Question: when I tested my App in instruments for memory leak I found nothing(running using simulator).But When I run it in a mobile and then checked, there are many leaks in UIKit objects. This happening in every view.In simulator no such leaks are showing.
Below is the screenshot of the instrument where some leakage happened.

When I moved to secondViewController from HomeView, no leaks found.If again coming back to home,these many leaks are found. So, is it mean that, I have to release/nil all the UI objects which I used in that secondView. For your information, below are the UI objects I used in secondView.
'''
1.Two Background UIImageView
2.One TitleBar UIImageView
3.3 UIButtons(Back,left and right button for iCarousel)
4.One iCarousel view
5.UIPageController(For this I have used a third Party code SMPageControl)
6.One title label.
'''
Mine is Non-ARC code.
Did anyone faced this problem before.How can I overcome this problem,since I have this problem in every View in my App.Because of this, my App getting memory waring frequently and crashing often.
Thank you.
Below is the my implementation file of that View.
EDIT1 :
'''
@implementation CatalogueViewController
@synthesize deptCarousel = _deptCarousel;
@synthesize carouselItems = _carouselItems;
@synthesize categorymAr = _categorymAr;
@synthesize spacePageControl = _spacePageControl;
@synthesize wrap;
- (void)dealloc {
_deptCarousel = nil;
[_categorymAr release];
_categorymAr = nil;
_deptCarousel.delegate = nil;
_deptCarousel.dataSource = nil;
[_deptCarousel release];
[_carouselItems release];
[viewGesture release];
viewGesture = nil;
[_spacePageControl release];
_spacePageControl = nil;
imgViewBG = nil;
imgViewBG2 = nil;
btnPrev = nil;
btnNext = nil;
// [self releaseObjects];
[super dealloc];
}
- ( IBAction) btnBackClicked {
[self.navigationController popViewControllerAnimated:YES];
}
- (id)initWithNibName:(NSString *)nibNameOrNil bundle:(NSBundle *)nibBundleOrNil
{
self = [super initWithNibName:nibNameOrNil bundle:nibBundleOrNil];
if (self) {
// Custom initialization
}
return self;
}
- (void)didReceiveMemoryWarning
{
// Releases the view if it doesn't have a superview.
[super didReceiveMemoryWarning];
// Release any cached data, images, etc that aren't in use.
}
#pragma mark - View lifecycle
- (void)viewDidLoad
{
[super viewDidLoad];
self.title = NSLocalizedString(@"catalogue", @"Catalogue");
// Do any additional setup after loading the view from its nib.
_deptCarousel.type = iCarouselTypeLinear;
_deptCarousel.scrollSpeed = 0.3f;
_deptCarousel.bounceDistance = 0.1f;
_deptCarousel.scrollToItemBoundary = YES;
_deptCarousel.stopAtItemBoundary = YES;
[_deptCarousel setScrollEnabled:NO];
UISwipeGestureRecognizer *swipeLeft = [[UISwipeGestureRecognizer alloc] initWithTarget:self action:@selector(swipeNext:)];
swipeLeft.direction = UISwipeGestureRecognizerDirectionLeft;
[viewGesture addGestureRecognizer:swipeLeft];
[swipeLeft release];
UISwipeGestureRecognizer *swipeRight = [[UISwipeGestureRecognizer alloc] initWithTarget:self action:@selector(swipePrev:)];
swipeRight.direction = UISwipeGestureRecognizerDirectionRight;
[viewGesture addGestureRecognizer:swipeRight];
[swipeRight release];
UITapGestureRecognizer *singleTap = [[UITapGestureRecognizer alloc] initWithTarget:self action:@selector(handleSingleTap:)];
[viewGesture addGestureRecognizer:singleTap];
[singleTap release];
_carouselItems = [[NSMutableArray alloc] initWithCapacity:1];
_categorymAr = [[NSMutableArray alloc] initWithCapacity:1];
[self addCatalogues];
_spacePageControl.numberOfPages = [_categorymAr count];
[_spacePageControl setPageIndicatorImage:[UIImage imageNamed:IS_IPAD?@"Marker1.fw.png" : @"Markeri.png"]];
[_spacePageControl setCurrentPageIndicatorImage:[UIImage imageNamed:IS_IPAD?@"Marker-Highlight.png" : @"Marker-Highlight_i.png"]];
[_spacePageControl addTarget:self action:@selector(spacePageControl:) forControlEvents:UIControlEventValueChanged];
}
- (void)spacePageControl:(SMPageControl *)sender{
[_deptCarousel scrollToItemAtIndex:sender.currentPage animated:YES];
}
- ( void ) addCatalogues {
[_categorymAr addObjectsFromArray:[[DBModel database] categoryList]];
for (int i = 0; i < [_categorymAr count]; i++) {
[_carouselItems addObject:[NSNumber numberWithInt:i]];
}
[_deptCarousel reloadData];
}
- (void)viewDidUnload{
[super viewDidUnload];
// Release any retained subviews of the main view.
// e.g. self.myOutlet = nil;
}
- (void)viewWillAppear:(BOOL)animated
{
[self phoneType];
[super viewWillAppear:animated];
if (IS_IPAD) {
UIInterfaceOrientation statusBarOrientation = [[UIApplication sharedApplication] statusBarOrientation];
[self handleOrientation:statusBarOrientation];
}
}
- (void)viewDidAppear:(BOOL)animated
{
[super viewDidAppear:animated];
}
- ( void ) phoneType{
if(!IS_IPAD){
if(IS_IPHONE5){
imgViewBG.image = [UIImage imageNamed:@"Background5_5.jpg"];
imgViewBG.center = CGPointMake(162,265);
imgViewBG2.image = [UIImage imageNamed:@"Background11_5.png"];
_spacePageControl.center = CGPointMake(160, 478);
_deptCarousel.center = CGPointMake(160, 355);
viewGesture.center = CGPointMake(160, 355);
btnPrev.center = CGPointMake(25, 355);
btnNext.center = CGPointMake(295, 355);
}
else{
imgViewBG.image = [UIImage imageNamed:@"Background5.jpg"];
imgViewBG2.image = [UIImage imageNamed:@"Background9.png"];
}
}
}
-(void)textFieldDidBeginEditing:(UITextField *)textField{
textFieldSearch.placeholder = @"";
UIButton *clearButton = [[UIButton alloc] initWithFrame:CGRectMake(0, 0, 20, 20)];
[clearButton setImage:[UIImage imageNamed:IS_IPAD?@"Btn_X_Large.fw.png":@"Btn_X.fw.png"] forState:UIControlStateNormal];
[clearButton addTarget:self action:@selector(btnClearTextField) forControlEvents:UIControlEventTouchUpInside];
[textFieldSearch setRightViewMode:UITextFieldViewModeAlways];
[textFieldSearch setRightView:clearButton];
[clearButton release];
}
-(void)textFieldDidEndEditing:(UITextField *)textField{
[textFieldSearch setRightView:nil];
if ([textFieldSearch.text isEqualToString:@""]) {
textFieldSearch.placeholder = NSLocalizedString(@"hud_search_for_a_product_here",@"");
}
}
-(IBAction)btnClearTextField{
textFieldSearch.text = @"";
}
- (NSUInteger)supportedInterfaceOrientations
{
return UIInterfaceOrientationMaskAll;
}
- (BOOL)shouldAutorotateToInterfaceOrientation:(UIInterfaceOrientation)interfaceOrientation
{
if (IS_IPAD) {
return YES;
} else {
return (interfaceOrientation == UIInterfaceOrientationPortrait || interfaceOrientation == UIInterfaceOrientationPortraitUpsideDown);
}
}
- (void)willRotateToInterfaceOrientation:(UIInterfaceOrientation )toInterfaceOrientation duration:(NSTimeInterval)duration{
if (IS_IPAD) {
[self handleOrientation:toInterfaceOrientation];
}
}
- ( void ) handleOrientation:(UIInterfaceOrientation )toInterfaceOrientation {
if (toInterfaceOrientation == UIInterfaceOrientationPortrait || toInterfaceOrientation == UIInterfaceOrientationPortraitUpsideDown) {
imgViewBG.image = [UIImage imageNamed:@"Background_Catalogue_P.jpg"];
imgViewBG2.image = [UIImage imageNamed:@"Background_Overlay_P.fw.png"];
btnPrev.center = CGPointMake(90, 640);
btnNext.center = CGPointMake(677, 640);
textFieldSearch.frame = CGRectMake(187, 54, 418, 25);
_deptCarousel.frame = CGRectMake(235, 250, 300, 800);
_spacePageControl.center = CGPointMake(385, 920);
viewGesture.center = CGPointMake(385, 658);
}else {
imgViewBG.image = [UIImage imageNamed:@"Background_Catalogue_L.jpg"];
imgViewBG2.image = [UIImage imageNamed:@"Background_Overlay_L.fw.png"];
btnPrev.center = CGPointMake(54, 385);
btnNext.center = CGPointMake(640, 385);
textFieldSearch.frame = CGRectMake(240, 55, 567, 25);
_deptCarousel.frame = CGRectMake(50, 250, 600, 300);
_spacePageControl.center = CGPointMake(346, 660);
viewGesture.center = CGPointMake(347, 405);
}
}
- ( IBAction )btnDepartmentClicked:(id)sender {
int btnTag = [sender tag];
ProductCategoriesViewController *productView = [[ProductCategoriesViewController alloc] initWithNibName:@"ProductCategoriesView" bundle:nil];
if ( btnTag == 0 ) {
[productView setStrTitle:NSLocalizedString(@"women", @"Women")];
}else if ( btnTag == 1 ) {
[productView setStrTitle:NSLocalizedString(@"men", @"Men")];
} else {
[productView setStrTitle:NSLocalizedString(@"sports", @"Sports")];
}
[self.navigationController pushViewController:productView animated:YES];
[productView release];
}
- ( BOOL ) textFieldShouldReturn:( UITextField * )textField {
[textField resignFirstResponder];
[Flurry logEvent:@"Product searched" withParameters:[NSDictionary dictionaryWithObjectsAndKeys:textField.text,@"1", nil]];
[self productSearch:textField.text isBar:NO isQR:NO];
return YES;
}
- ( void ) productSearch:( NSString * )_searchText isBar:( BOOL )_isBar isQR:( BOOL )_isQr {
if ([_searchText isEqualToString:@""]) {
return;
}
NSMutableArray *ProductList = [[NSMutableArray alloc] init];
[ProductList addObjectsFromArray:[[DBModel database] productSearch:_searchText isBar:_isBar isQR:_isQr]];
if ( [ProductList count] == 0 ) {
UIAlertView *alert = [[UIAlertView alloc] initWithTitle:NSLocalizedString(@"product", @"")
message:NSLocalizedString(@"cannot_find_product", @"")
delegate:nil
cancelButtonTitle:NSLocalizedString(@"ok", @"")
otherButtonTitles:nil];
[alert show];
[alert release];
} else {
GeneralProductListViewController *generalProductList = [[GeneralProductListViewController alloc] initWithNibName:IS_IPAD?@"GeneralProductListView~iPad": @"GeneralProductListView" bundle:nil];
[generalProductList setMArProducts:ProductList];
[self.navigationController pushViewController:generalProductList animated:YES];
[generalProductList release];
}
[ProductList release];
}
-(IBAction) spin:(id)sender {
if([sender tag]==0)
{
[_deptCarousel scrollToItemAtIndex:[self.deptCarousel currentItemIndex]+1 animated:YES];
// [_deptCarousel scrollByNumberOfItems:1 duration:2.0];
}
else{
[_deptCarousel scrollToItemAtIndex:[self.deptCarousel currentItemIndex]-1 animated:YES];
}
}
-(void)swipeNext:(UISwipeGestureRecognizer *)recognizer{
[_deptCarousel scrollToItemAtIndex:[self.deptCarousel currentItemIndex]+1 animated:YES];
}
-(void)swipePrev:(UISwipeGestureRecognizer *)recognizer{
[_deptCarousel scrollToItemAtIndex:[self.deptCarousel currentItemIndex]-1 animated:YES];
}
-(void) handleSingleTap:(UITapGestureRecognizer *)recognizer{
if ([_categorymAr count] > 0) {
ProductCategoriesViewController *prodCatView = [[ProductCategoriesViewController alloc] initWithNibName:IS_IPAD ?
@"ProductCategoriesView~iPad" : @"ProductCategoriesView" bundle:nil];
Category *categoryObj = [_categorymAr objectAtIndex:[self.deptCarousel currentItemIndex]];
[prodCatView setStrTitle:categoryObj.categoryName];
[prodCatView setCategoryId:categoryObj.categoryId];
[Flurry logEvent:@"Category List" withParameters:[NSDictionary dictionaryWithObjectsAndKeys:categoryObj.categoryName,[NSString stringWithFormat:@"%d",categoryObj.categoryId], nil]];
[self.navigationController pushViewController:prodCatView animated:YES];
[prodCatView release];
}
}
//-(void) touchesBegan:(NSSet *)touches withEvent:(UIEvent *)event{
// pageControl.currentPage = [self.deptCarousel currentItemIndex] ;
//}
#pragma mark
#pragma mark NavigationBarViewDelegate metho
- ( void ) navigationBackClicked {
[self.navigationController popViewControllerAnimated:YES];
}
#pragma mark -
#pragma mark iCarousel methods
- (NSUInteger)numberOfItemsInCarousel:(iCarousel *)carousel
{
return [_carouselItems count];
}
- (NSUInteger)numberOfVisibleItemsInCarousel:(iCarousel *)carousel
{
//limit the number of items views loaded concurrently (for performance reasons)
return NUMBER_OF_VISIBLE_ITEMS;
}
- (UIView *)carousel:(iCarousel *)carousel viewForItemAtIndex:(NSUInteger)index
{
Category *categoryObj = [_categorymAr objectAtIndex:index];
//create a numbered view
UIView *view = nil;
NSString *imagePath = [[APP_CACHES_DIR stringByAppendingPathComponent:@"catalogues"] stringByAppendingString:[NSString stringWithFormat:@"/%d.jpg", categoryObj.categoryId]];
if (![[NSFileManager defaultManager] fileExistsAtPath:imagePath]) {
view = [[[UIImageView alloc] initWithImage:[UIImage imageNamed:IS_IPAD?@"Gallery Placeholder.png":@"Gallery Placeholder.png"]] autorelease];
} else {
view = [[[UIImageView alloc] initWithImage:[UIImage imageWithContentsOfFile:[[APP_CACHES_DIR stringByAppendingPathComponent:@"catalogues"] stringByAppendingString:[NSString stringWithFormat:@"/%d.jpg", categoryObj.categoryId]]]] autorelease];
}
if (IS_IPAD) {
view.frame = CGRectMake(0, 0, 420, 420);
} else {
view.frame = CGRectMake(0, 0, 200, 200);
}
// UILabel *label = [[[UILabel alloc] initWithFrame:CGRectMake(view.bounds.origin.x, view.bounds.origin.y+view.bounds.size.height, view.bounds.size.width, 44)] autorelease];
// label.text = categoryObj.categoryName;
// label.textColor = [UIColor blackColor];
// label.backgroundColor = [UIColor clearColor];
// label.textAlignment = UITextAlignmentCenter;
// label.font = [UIFont fontWithName:@"Helvetica-Bold" size:IS_IPAD?26:14];
// [view addSubview:label];
return view;
}
- (NSUInteger)numberOfPlaceholdersInCarousel:(iCarousel *)carousel
{
//note: placeholder views are only displayed on some carousels if wrapping is disabled
return INCLUDE_PLACEHOLDERS? 2: 0;
}
- (UIView *)carousel:(iCarousel *)carousel placeholderViewAtIndex:(NSUInteger)index
{
//create a placeholder view
UIView *view = [[[UIImageView alloc] initWithImage:[UIImage imageNamed:@""]] autorelease];
UILabel *label = [[[UILabel alloc] initWithFrame:view.bounds] autorelease];
label.text = (index == 0)? @"[": @"]";
label.backgroundColor = [UIColor clearColor];
label.textAlignment = UITextAlignmentCenter;
label.font = [label.font fontWithSize:50];
_spacePageControl.currentPage = index;
// [view addSubview:label];
return view;
}
- (CGFloat)carouselItemWidth:(iCarousel *)carousel
{
//usually this should be slightly wider than the item views
return ITEM_SPACING;
}
- (CATransform3D)carousel:(iCarousel *)_carousel transformForItemView:(UIView *)view withOffset:(CGFloat)offset
{
//implement 'flip3D' style carousel
//set opacity based on distance from camera
view.alpha = 1.0 - fminf(fmaxf(offset, 0.0), 1.0);
//do 3d transform
CATransform3D transform = CATransform3DIdentity;
transform.m34 = _deptCarousel.perspective;
transform = CATransform3DRotate(transform, M_PI / 8.0, 0, 1.0, 0);
return CATransform3DTranslate(transform, 0.0, 0.0, offset * _deptCarousel.itemWidth);
}
- (BOOL)carouselShouldWrap:(iCarousel *)carousel
{
//wrap all carousels
// return NO;
return wrap;
}
- (void)carousel:(iCarousel *)carousel didSelectItemAtIndex:(NSInteger)index {
if (index == [self.deptCarousel currentItemIndex]) {
ProductCategoriesViewController *prodCatView = [[ProductCategoriesViewController alloc] initWithNibName:IS_IPAD ?
@"ProductCategoriesView~iPad" : @"ProductCategoriesView" bundle:nil];
Category *categoryObj = [_categorymAr objectAtIndex:index];
[prodCatView setStrTitle:categoryObj.categoryName];
[prodCatView setCategoryId:categoryObj.categoryId];
[Flurry logEvent:@"Category List" withParameters:[NSDictionary dictionaryWithObjectsAndKeys:categoryObj.categoryName,[NSString stringWithFormat:@"%d",categoryObj.categoryId], nil]];
[self.navigationController pushViewController:prodCatView animated:YES];
[prodCatView release];
}
}
-(void) carouselDidScroll:(iCarousel *)carousel{
// [_deptCarousel scrollToItemAtIndex:[self.deptCarousel currentItemIndex]+3 animated:YES];
// [_deptCarousel scrollByNumberOfItems:1 duration:1];
}
- (void)carouselCurrentItemIndexUpdated:(iCarousel *)carousel{
_spacePageControl.currentPage = [self.deptCarousel currentItemIndex];
}
- ( IBAction ) myCart {
if ( [[DBModel database] isShoppingListEmpty] ) {
UIAlertView *alert = [[UIAlertView alloc] initWithTitle:NSLocalizedString(@"at_shopping_cart", @"")
message:NSLocalizedString(@"amsg_shopping_cart_empty", @"")
delegate:nil cancelButtonTitle:NSLocalizedString(@"ok", @"") otherButtonTitles:nil];
[alert show];
[alert release];
return;
}
MyCartViewController *myCartView = [[MyCartViewController alloc] initWithNibName:IS_IPAD ? @"MyCartView~iPad" : @"MyCartView" bundle:nil];
[self.navigationController pushViewController:myCartView animated:YES];
[myCartView release];
}
'''
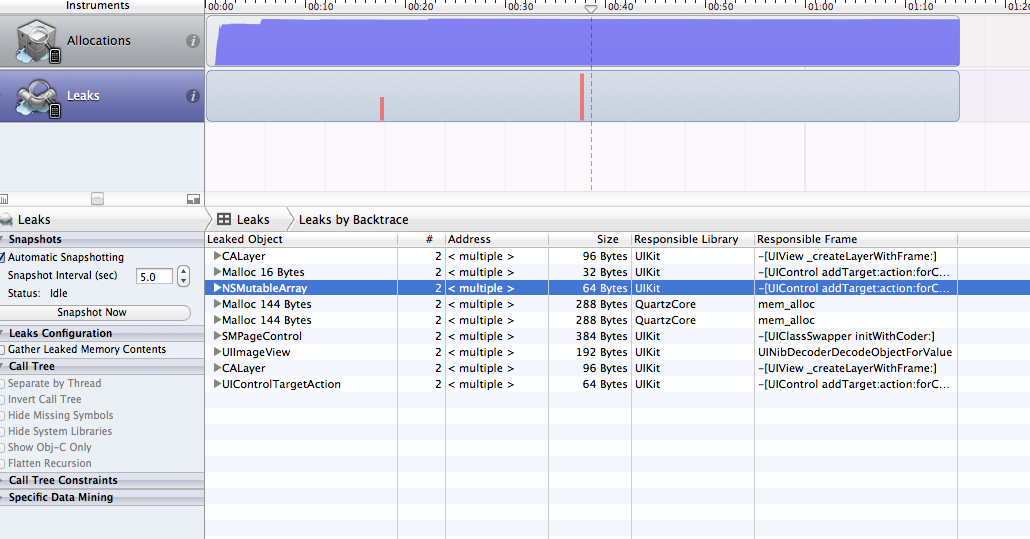
Answer: First:
you have a possible and visible leak, but I'm not sure if it is the same leak you have found in instruments:
These two lines are in your viewDidLoad method
'''
_carouselItems = [[NSMutableArray alloc] initWithCapacity:1];
_categorymAr = [[NSMutableArray alloc] initWithCapacity:1];
'''
But: 'viewDidLoad:' is called every time the view is loaded by it's controller. If the controller purges the view (for example after a memory warning), at the second viewDidLoad your '_carouselItems' and '_categorymAr' instance variables will lost the reference to the previously created NSMutableArray, causing a leak
So, change that lines and use the syntesized setters:
'''
self.carouselItems = [[[NSMutableArray alloc] initWithCapacity:1] autorelease];
self.categorymAr = [[[NSMutableArray alloc] initWithCapacity:1] autorelease];
'''
the syntesized setter is configured to release the previous object before assignin a new one.
However: it's possible that you have another leak.
If you can reproduce the leak simply (if I understand, the leak appears simply moving from a VC to another), you can use the "heapshot" function of instruments.
Assuming that your leak appears moving from the first VC to the second and coming back:
- - - - - -
the heapshot tool takes a "snapshot" of the living objects at the time you pushed the button and shows you only the difference.
If there are 2-3 new objects, you will see it in the list.
This is a good starting point to investigate a leak.
Look at the attached image:

Consider that you must mark the heap several time and discriminate "false positive" by looking at the object created, in my example you can se a possible leak (heapshot5, 1,66KB), but after looking at the content it's not --> it was a background task that started in that moment.
Moreover, delays of the autorelease pool and the cache of some UIKit objects can show something in the heapshot, this is why I say to try it several times.